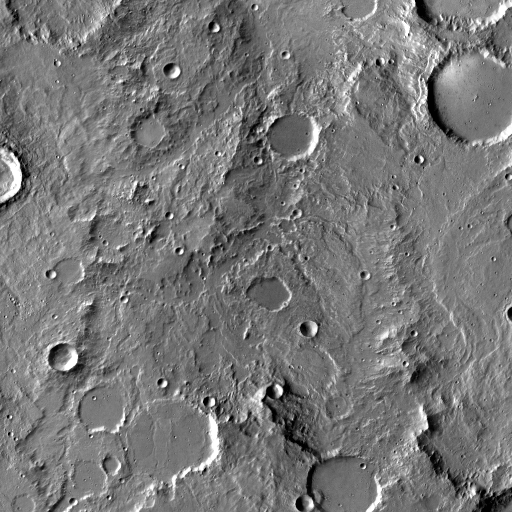
Crater classes present: Background, Other, Buried, Secondary